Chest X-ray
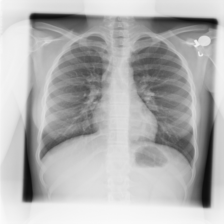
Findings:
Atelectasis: negative
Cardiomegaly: negative
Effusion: negative
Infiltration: negative
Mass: negative
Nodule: negative
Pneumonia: negative
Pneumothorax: negative
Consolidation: negative
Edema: negative
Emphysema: negative
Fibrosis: negative
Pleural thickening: negative
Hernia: negative